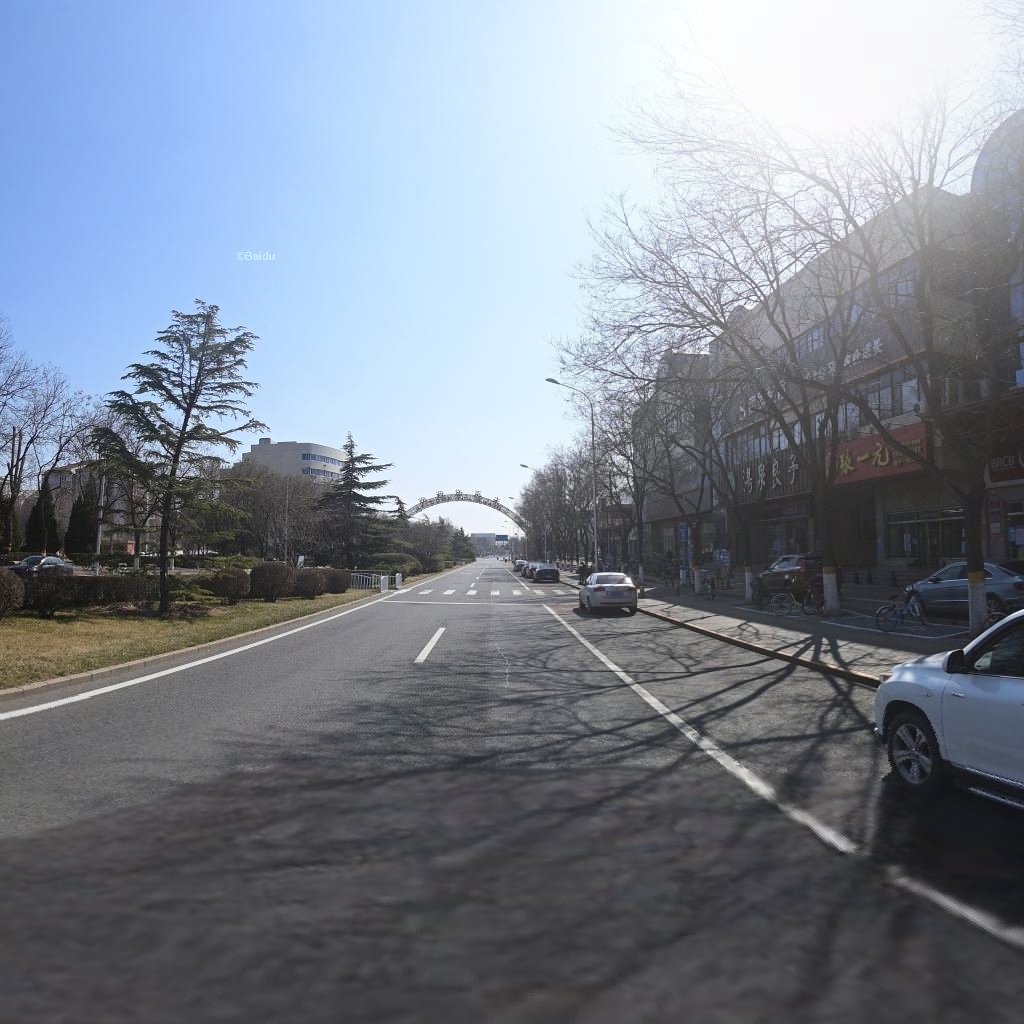
Region: Haidian
Road damage annotations: longitudinal patch